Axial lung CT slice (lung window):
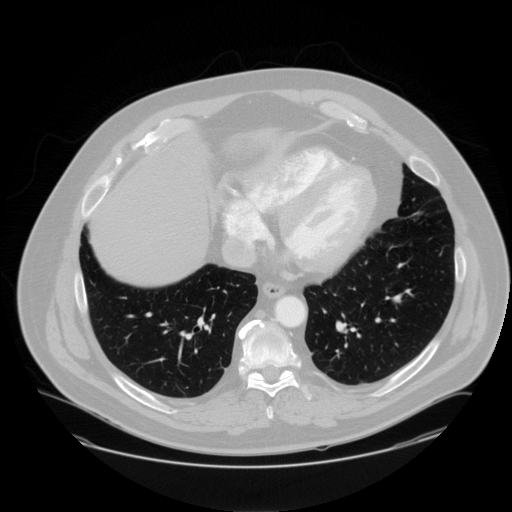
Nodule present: no